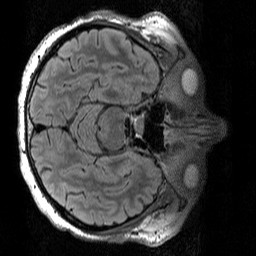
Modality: T2w
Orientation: axial
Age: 69
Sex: male
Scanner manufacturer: siemens
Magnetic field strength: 3 T
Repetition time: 5 s
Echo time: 0.386 s